Interaction volume radius: 5 \u00c5
Interaction volume height: 15 \u00c5
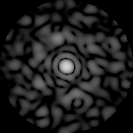
Disorder parameter: 0.8535